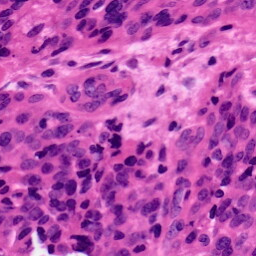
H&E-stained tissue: Ovarian